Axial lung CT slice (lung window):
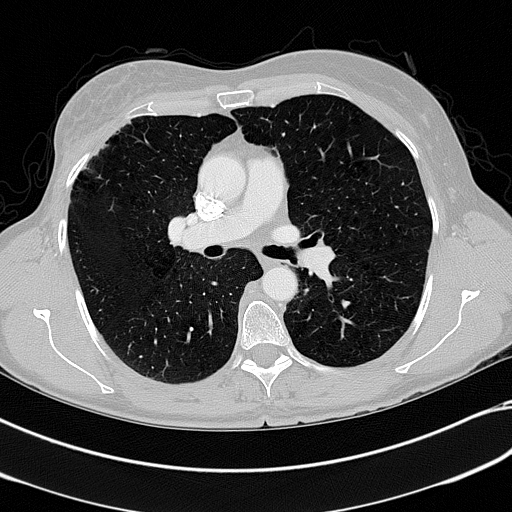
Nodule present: no